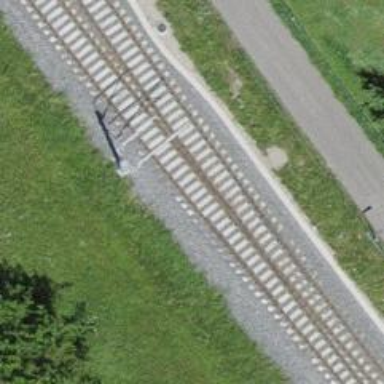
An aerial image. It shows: Railway switch.